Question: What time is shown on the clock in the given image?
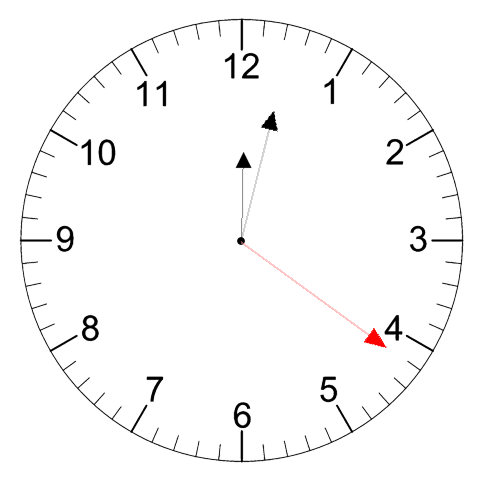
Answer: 12:02:21